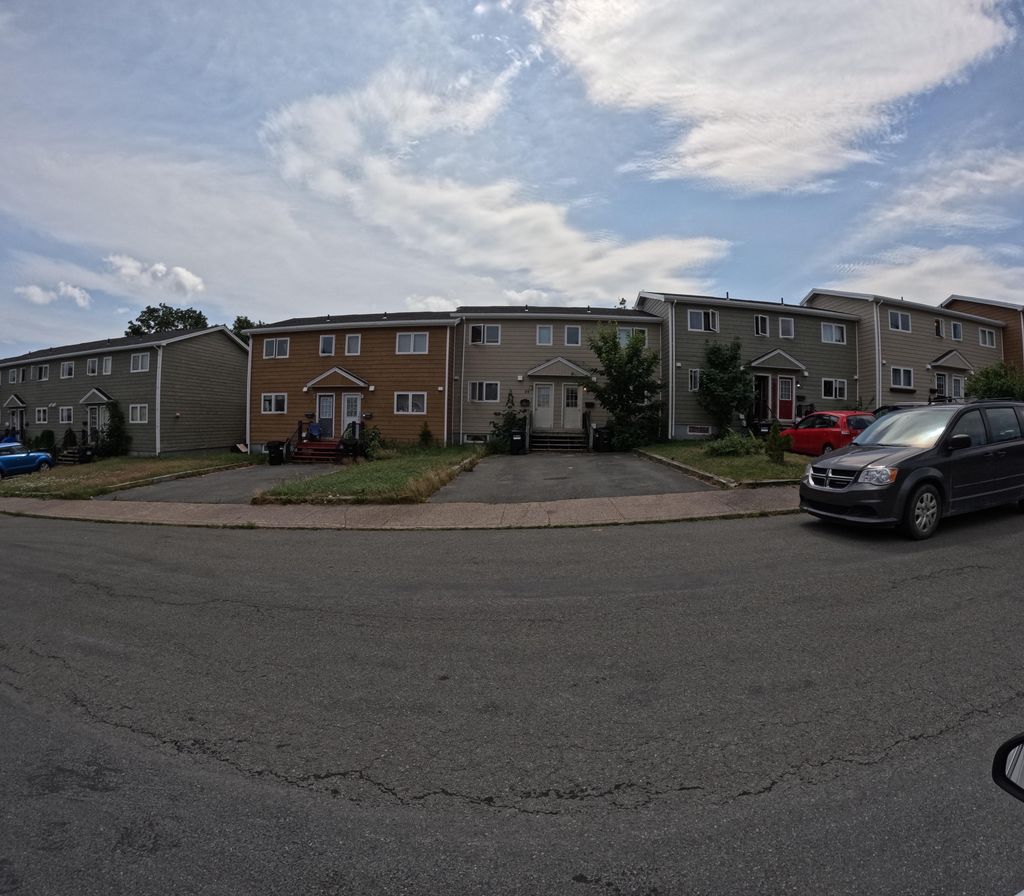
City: st_johns